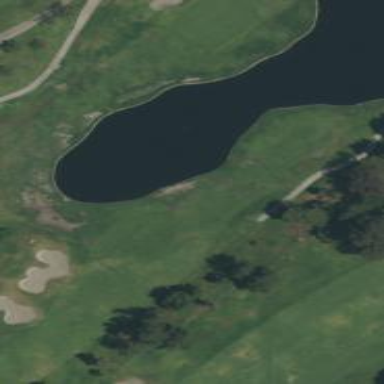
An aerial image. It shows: Water hazard on golf course. The hazard is natural water feature.